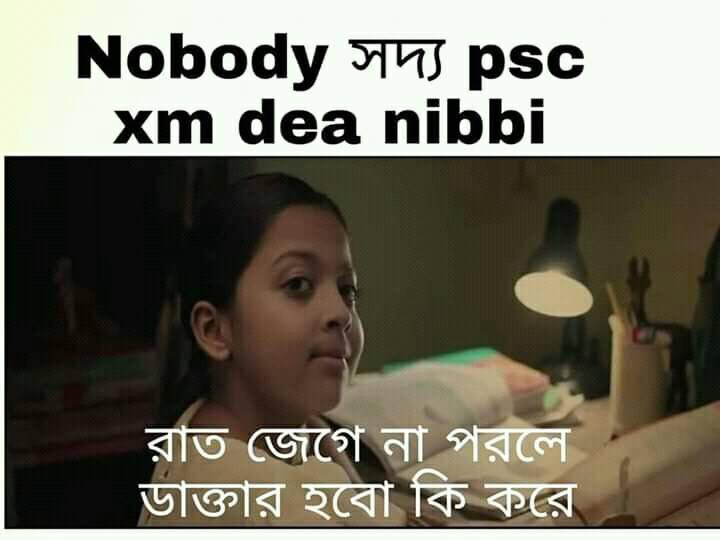
Caption: Nobody সদ্য psc xm dea nibbi রাত জেগে না পরলে ডাক্তার হবো কি করে
Label: non-hate